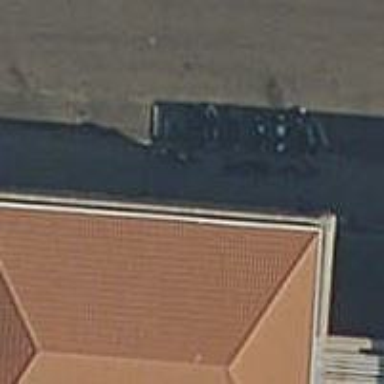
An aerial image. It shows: Motorcycle parking area.